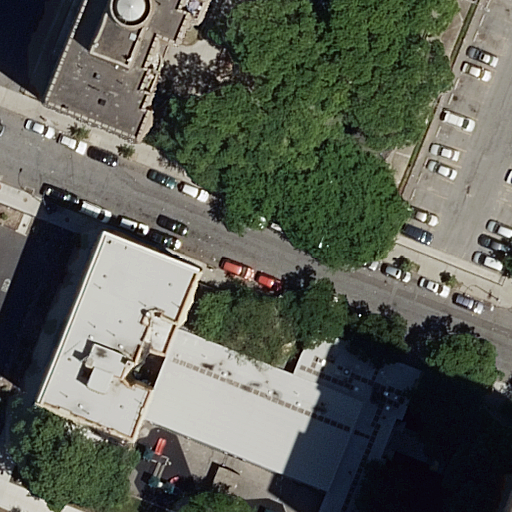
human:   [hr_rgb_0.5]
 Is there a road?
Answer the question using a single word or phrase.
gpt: yes

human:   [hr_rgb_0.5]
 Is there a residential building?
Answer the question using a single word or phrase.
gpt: yes

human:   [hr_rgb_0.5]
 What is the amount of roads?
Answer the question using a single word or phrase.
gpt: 4

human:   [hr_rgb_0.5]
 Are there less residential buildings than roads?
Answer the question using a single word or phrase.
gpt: no

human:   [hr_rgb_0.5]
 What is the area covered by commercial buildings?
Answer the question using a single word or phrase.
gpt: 0m2

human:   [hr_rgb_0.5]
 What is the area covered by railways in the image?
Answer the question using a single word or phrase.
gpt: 0m2

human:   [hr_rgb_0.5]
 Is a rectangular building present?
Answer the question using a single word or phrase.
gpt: yes

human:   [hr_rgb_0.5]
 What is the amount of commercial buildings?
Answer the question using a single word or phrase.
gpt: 0

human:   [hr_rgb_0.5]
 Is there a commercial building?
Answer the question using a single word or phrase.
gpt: no

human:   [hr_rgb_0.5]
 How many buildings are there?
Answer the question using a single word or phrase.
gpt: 5

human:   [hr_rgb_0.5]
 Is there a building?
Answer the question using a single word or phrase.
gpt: yes

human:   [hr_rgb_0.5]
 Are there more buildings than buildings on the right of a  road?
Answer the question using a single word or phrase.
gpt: no

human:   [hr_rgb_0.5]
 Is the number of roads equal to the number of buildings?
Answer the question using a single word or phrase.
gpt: no

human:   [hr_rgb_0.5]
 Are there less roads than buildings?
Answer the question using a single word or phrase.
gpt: yes

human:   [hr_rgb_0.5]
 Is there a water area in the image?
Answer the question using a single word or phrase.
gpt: no

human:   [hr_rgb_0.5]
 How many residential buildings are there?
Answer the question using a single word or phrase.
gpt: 5

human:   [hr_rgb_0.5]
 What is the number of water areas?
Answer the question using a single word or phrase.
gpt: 0

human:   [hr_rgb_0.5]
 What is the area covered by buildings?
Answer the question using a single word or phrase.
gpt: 2436m2

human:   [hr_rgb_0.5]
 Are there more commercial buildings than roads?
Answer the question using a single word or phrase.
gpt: no

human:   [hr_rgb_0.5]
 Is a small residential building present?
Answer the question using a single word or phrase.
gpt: yes

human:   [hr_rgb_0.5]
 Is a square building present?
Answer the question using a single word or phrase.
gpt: no

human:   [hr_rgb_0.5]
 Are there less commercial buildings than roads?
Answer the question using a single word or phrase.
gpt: yes

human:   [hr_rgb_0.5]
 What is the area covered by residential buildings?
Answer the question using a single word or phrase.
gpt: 2436m2

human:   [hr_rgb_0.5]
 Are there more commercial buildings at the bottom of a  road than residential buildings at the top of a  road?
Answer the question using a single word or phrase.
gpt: no

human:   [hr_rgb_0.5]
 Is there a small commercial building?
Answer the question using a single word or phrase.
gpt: no

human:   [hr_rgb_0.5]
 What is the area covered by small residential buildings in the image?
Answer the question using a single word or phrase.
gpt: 38m2

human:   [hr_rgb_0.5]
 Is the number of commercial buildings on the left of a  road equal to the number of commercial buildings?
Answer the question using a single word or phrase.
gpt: yes

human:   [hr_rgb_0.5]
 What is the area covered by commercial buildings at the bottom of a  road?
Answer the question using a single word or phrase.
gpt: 0m2

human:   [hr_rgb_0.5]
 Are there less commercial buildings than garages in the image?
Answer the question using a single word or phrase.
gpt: no

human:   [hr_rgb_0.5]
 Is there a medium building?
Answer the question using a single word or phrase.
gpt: yes

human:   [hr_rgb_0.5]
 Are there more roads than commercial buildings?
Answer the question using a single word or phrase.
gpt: yes

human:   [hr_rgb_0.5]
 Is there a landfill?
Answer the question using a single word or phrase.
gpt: no

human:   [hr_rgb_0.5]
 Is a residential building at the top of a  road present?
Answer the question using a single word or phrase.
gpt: yes

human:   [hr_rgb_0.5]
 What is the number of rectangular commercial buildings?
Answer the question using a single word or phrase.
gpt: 0

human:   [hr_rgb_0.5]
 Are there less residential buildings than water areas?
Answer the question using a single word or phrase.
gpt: no

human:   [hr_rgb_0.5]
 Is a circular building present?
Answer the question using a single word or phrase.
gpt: no

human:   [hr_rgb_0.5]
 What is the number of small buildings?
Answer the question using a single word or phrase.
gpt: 2

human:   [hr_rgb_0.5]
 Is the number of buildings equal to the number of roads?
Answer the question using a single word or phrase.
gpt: no

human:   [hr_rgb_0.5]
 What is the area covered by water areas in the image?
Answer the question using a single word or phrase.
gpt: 0m2

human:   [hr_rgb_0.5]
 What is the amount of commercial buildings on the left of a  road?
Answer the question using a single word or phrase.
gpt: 0

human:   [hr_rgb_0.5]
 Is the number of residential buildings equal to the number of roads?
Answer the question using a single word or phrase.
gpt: no

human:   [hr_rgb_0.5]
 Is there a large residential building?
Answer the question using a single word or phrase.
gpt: yes

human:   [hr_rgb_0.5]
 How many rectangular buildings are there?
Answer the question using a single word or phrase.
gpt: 2

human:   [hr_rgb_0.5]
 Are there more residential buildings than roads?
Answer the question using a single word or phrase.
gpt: yes

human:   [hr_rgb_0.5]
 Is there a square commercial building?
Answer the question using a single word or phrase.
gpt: no

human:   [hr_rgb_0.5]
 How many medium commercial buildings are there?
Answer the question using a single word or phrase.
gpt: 0

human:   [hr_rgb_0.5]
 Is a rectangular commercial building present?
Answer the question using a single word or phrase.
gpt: no

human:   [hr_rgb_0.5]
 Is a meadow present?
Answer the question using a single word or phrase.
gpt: no

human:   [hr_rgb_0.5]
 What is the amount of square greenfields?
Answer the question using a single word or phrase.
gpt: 0

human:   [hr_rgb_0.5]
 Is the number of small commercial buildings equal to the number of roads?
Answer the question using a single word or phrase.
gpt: no

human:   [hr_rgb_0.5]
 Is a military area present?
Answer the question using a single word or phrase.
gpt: no

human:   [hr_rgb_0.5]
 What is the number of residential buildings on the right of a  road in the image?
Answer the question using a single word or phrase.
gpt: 5

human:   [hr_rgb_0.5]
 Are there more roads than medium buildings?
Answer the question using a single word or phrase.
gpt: yes

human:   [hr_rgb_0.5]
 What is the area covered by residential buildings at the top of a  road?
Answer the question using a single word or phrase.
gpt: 1206m2

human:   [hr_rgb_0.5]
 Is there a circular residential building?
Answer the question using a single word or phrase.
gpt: no

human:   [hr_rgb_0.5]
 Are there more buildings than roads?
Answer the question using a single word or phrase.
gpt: yes

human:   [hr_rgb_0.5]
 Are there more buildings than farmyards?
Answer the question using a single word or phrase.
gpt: yes

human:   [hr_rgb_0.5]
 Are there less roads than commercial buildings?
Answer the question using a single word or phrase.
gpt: no

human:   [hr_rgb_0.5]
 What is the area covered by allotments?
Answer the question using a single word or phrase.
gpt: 0m2

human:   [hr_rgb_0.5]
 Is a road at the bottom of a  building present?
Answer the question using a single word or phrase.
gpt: yes

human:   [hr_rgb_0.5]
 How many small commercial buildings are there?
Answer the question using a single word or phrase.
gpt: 0

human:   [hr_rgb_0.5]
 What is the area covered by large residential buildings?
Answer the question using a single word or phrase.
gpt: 1960m2

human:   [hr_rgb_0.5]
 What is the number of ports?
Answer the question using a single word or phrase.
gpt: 0

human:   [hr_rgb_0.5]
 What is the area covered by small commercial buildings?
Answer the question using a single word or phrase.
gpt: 0m2